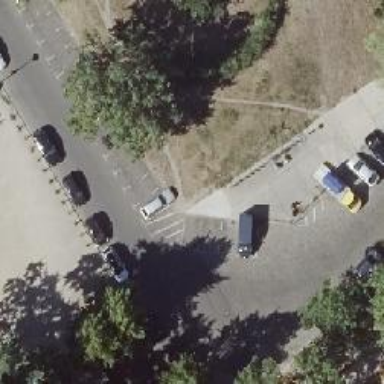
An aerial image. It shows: Bicycle rental service.